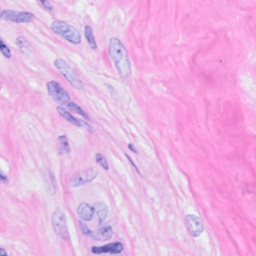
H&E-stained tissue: Breast